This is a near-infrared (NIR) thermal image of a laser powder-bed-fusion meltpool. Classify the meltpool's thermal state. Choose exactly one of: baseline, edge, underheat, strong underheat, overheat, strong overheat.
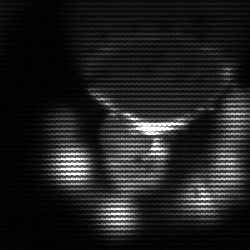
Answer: edge